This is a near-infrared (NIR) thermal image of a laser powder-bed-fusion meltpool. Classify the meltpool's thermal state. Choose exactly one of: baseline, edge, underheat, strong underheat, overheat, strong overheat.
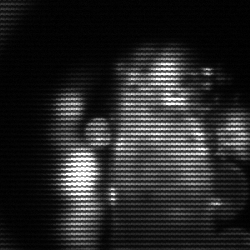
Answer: strong underheat